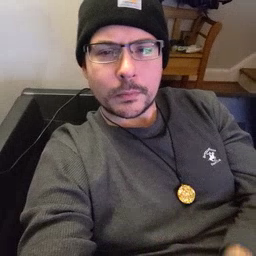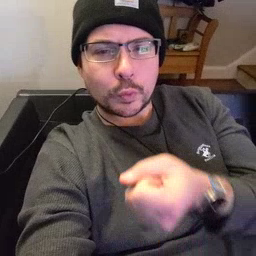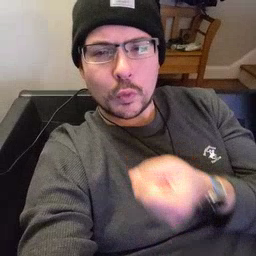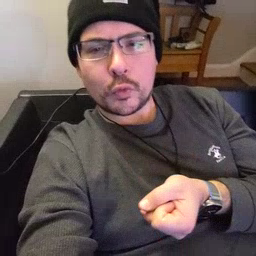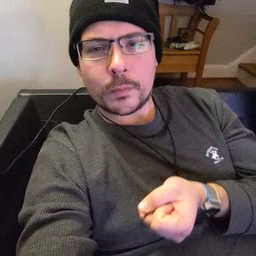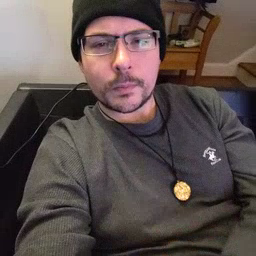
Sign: drawer